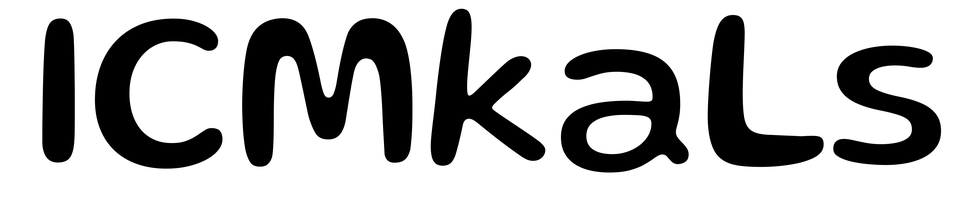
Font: Gluten_Regular